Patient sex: F
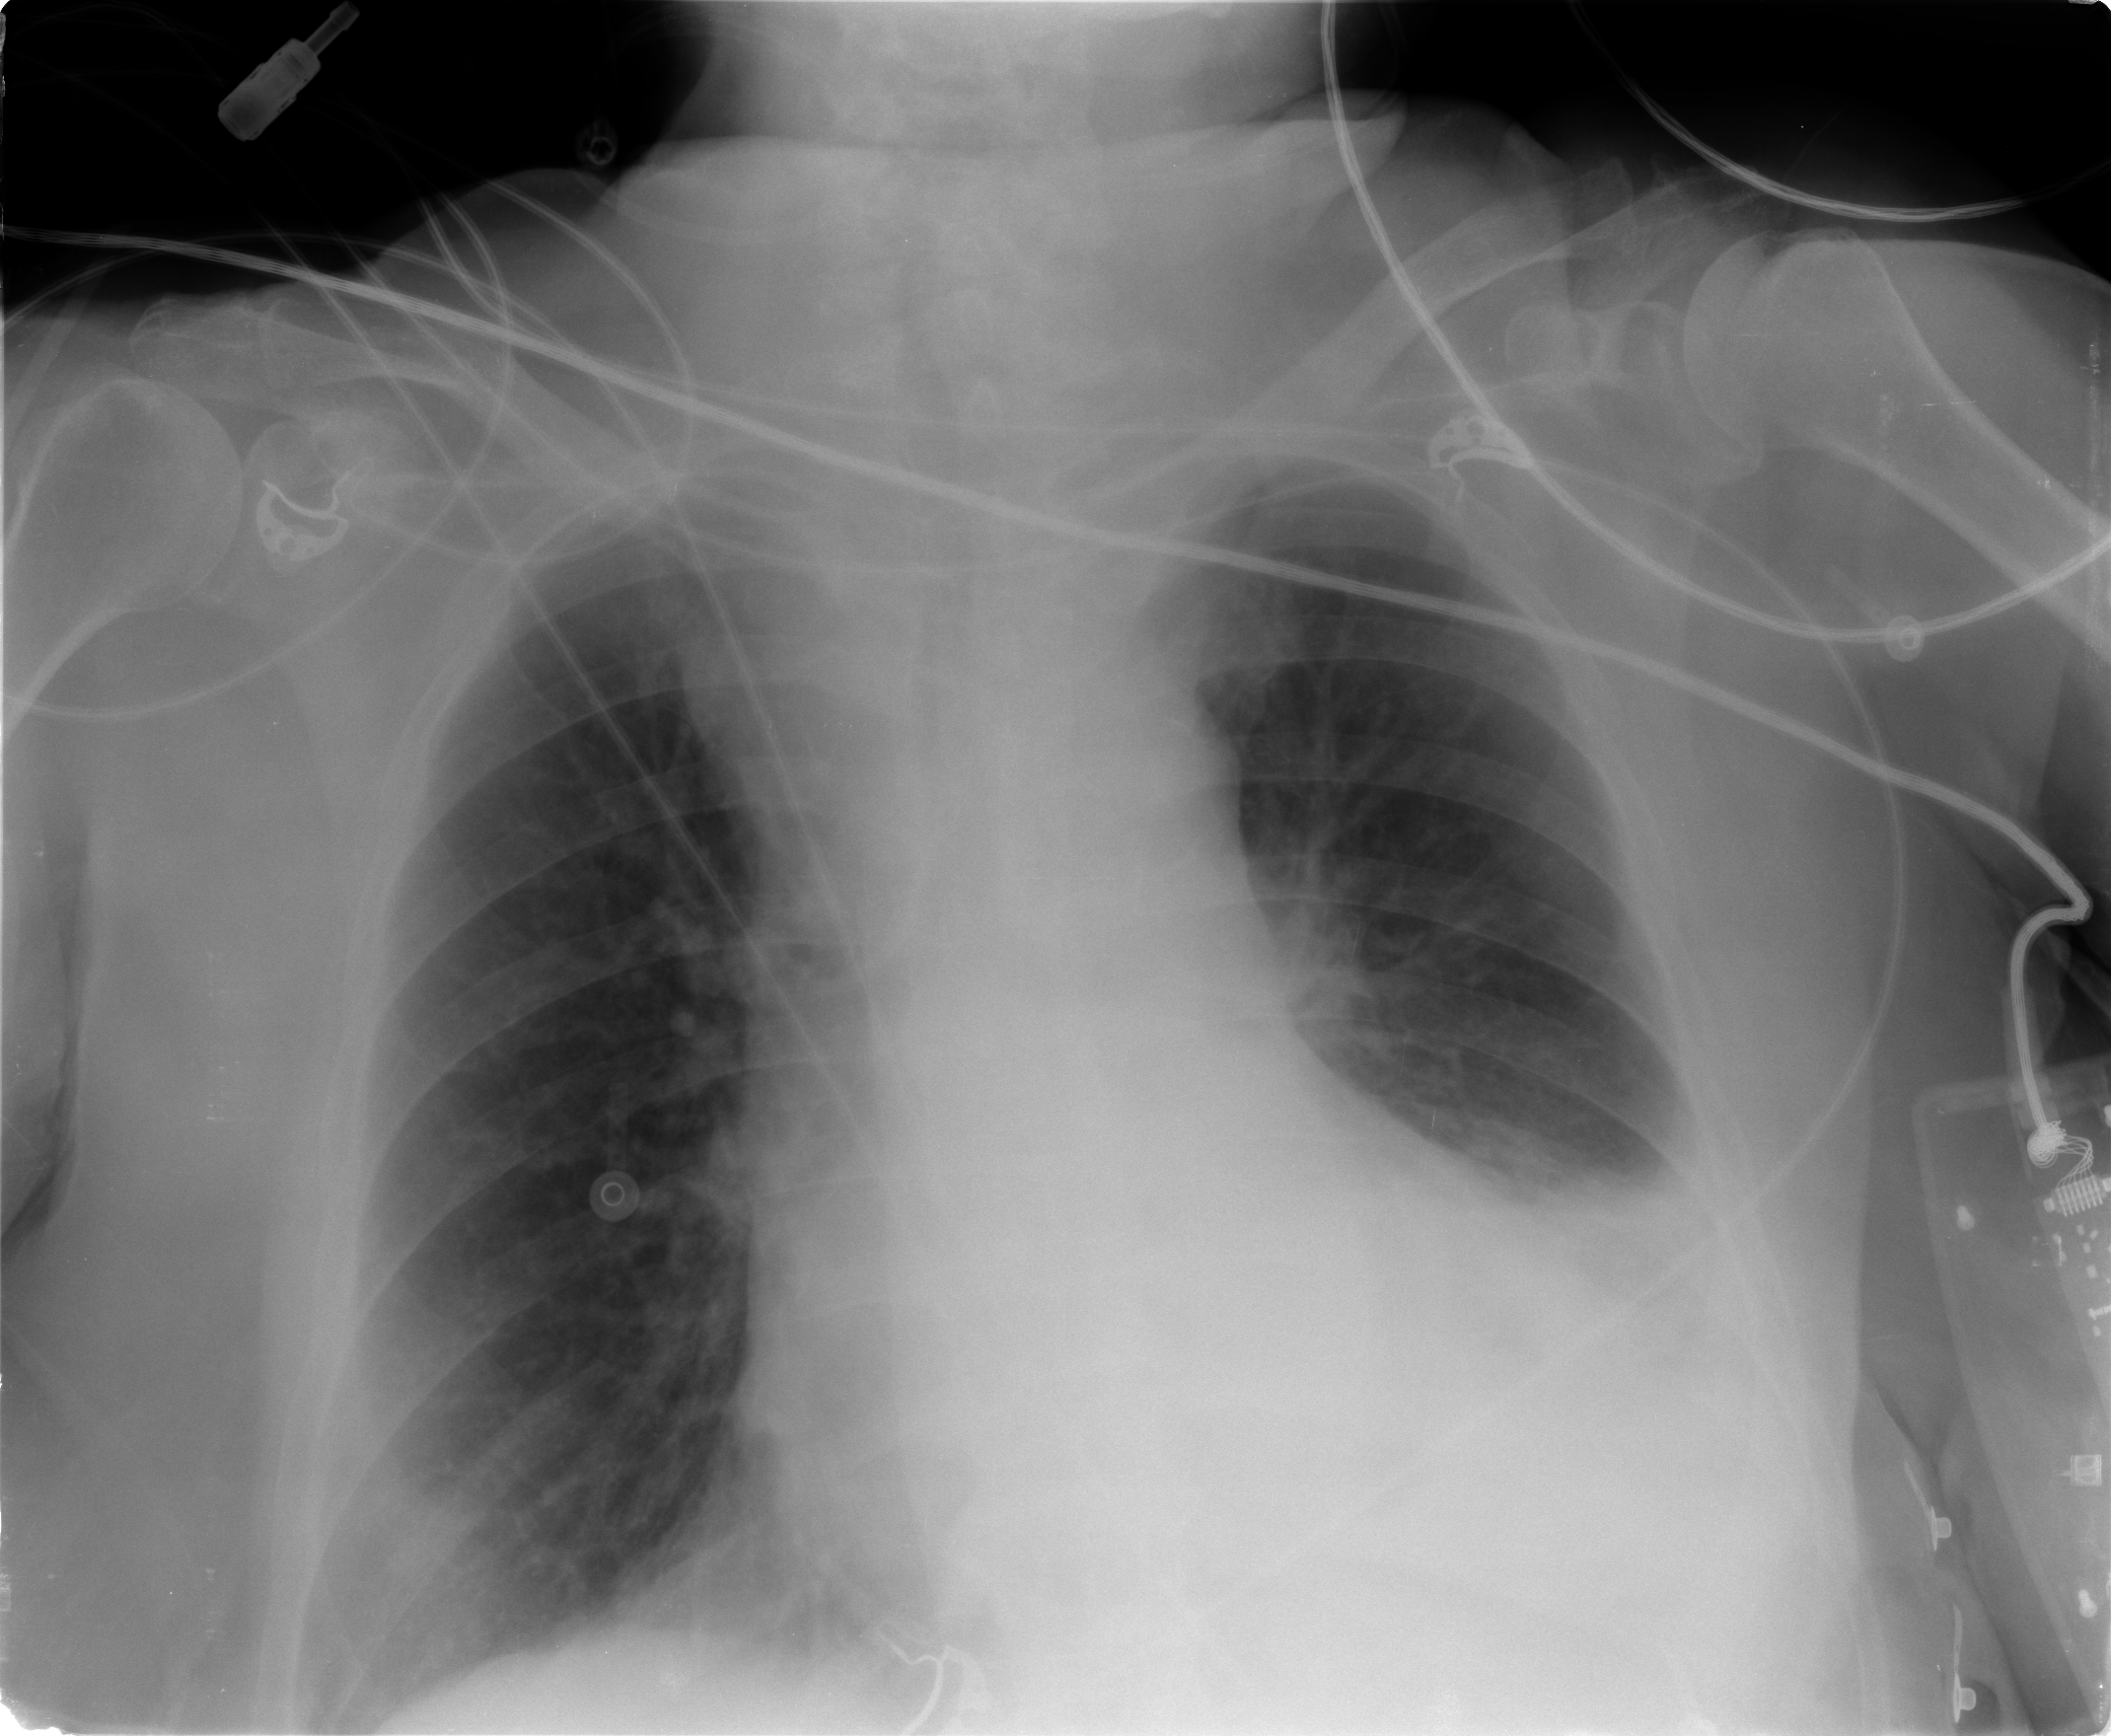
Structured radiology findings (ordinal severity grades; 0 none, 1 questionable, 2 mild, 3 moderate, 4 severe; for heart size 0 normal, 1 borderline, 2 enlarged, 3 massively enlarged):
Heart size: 2
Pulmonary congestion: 2
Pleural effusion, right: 0
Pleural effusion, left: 2
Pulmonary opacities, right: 0
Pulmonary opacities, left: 0
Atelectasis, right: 0
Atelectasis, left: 2